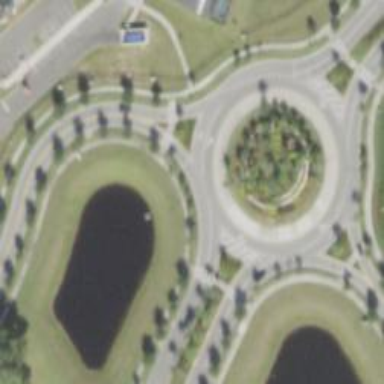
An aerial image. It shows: Tertiary road made of asphalt leading to roundabout junction.